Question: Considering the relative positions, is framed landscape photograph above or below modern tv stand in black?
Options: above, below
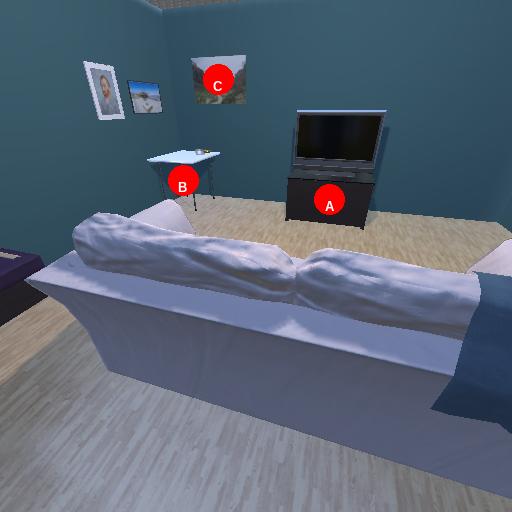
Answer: above